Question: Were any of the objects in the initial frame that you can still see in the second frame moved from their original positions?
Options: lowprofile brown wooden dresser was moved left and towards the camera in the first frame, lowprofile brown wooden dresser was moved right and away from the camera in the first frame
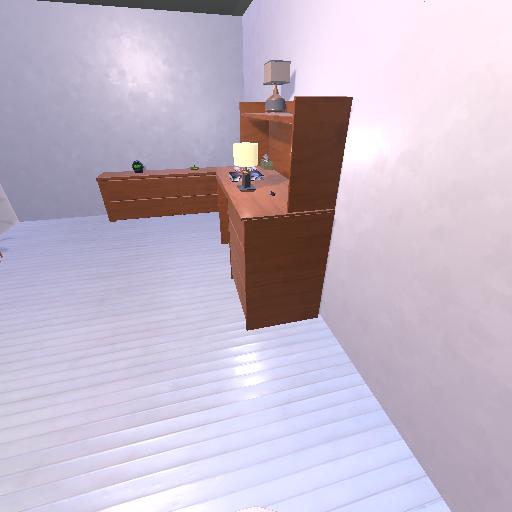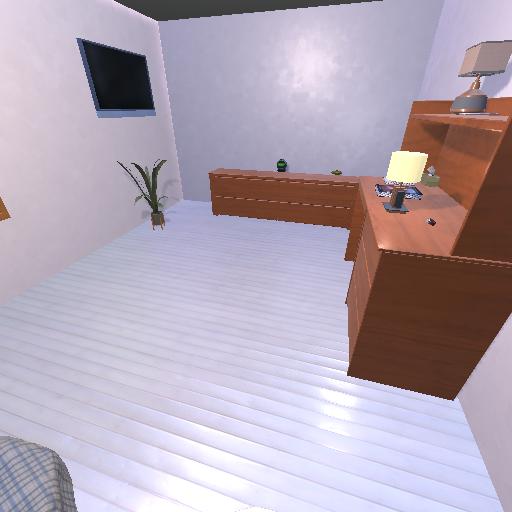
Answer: lowprofile brown wooden dresser was moved left and towards the camera in the first frame